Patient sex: F
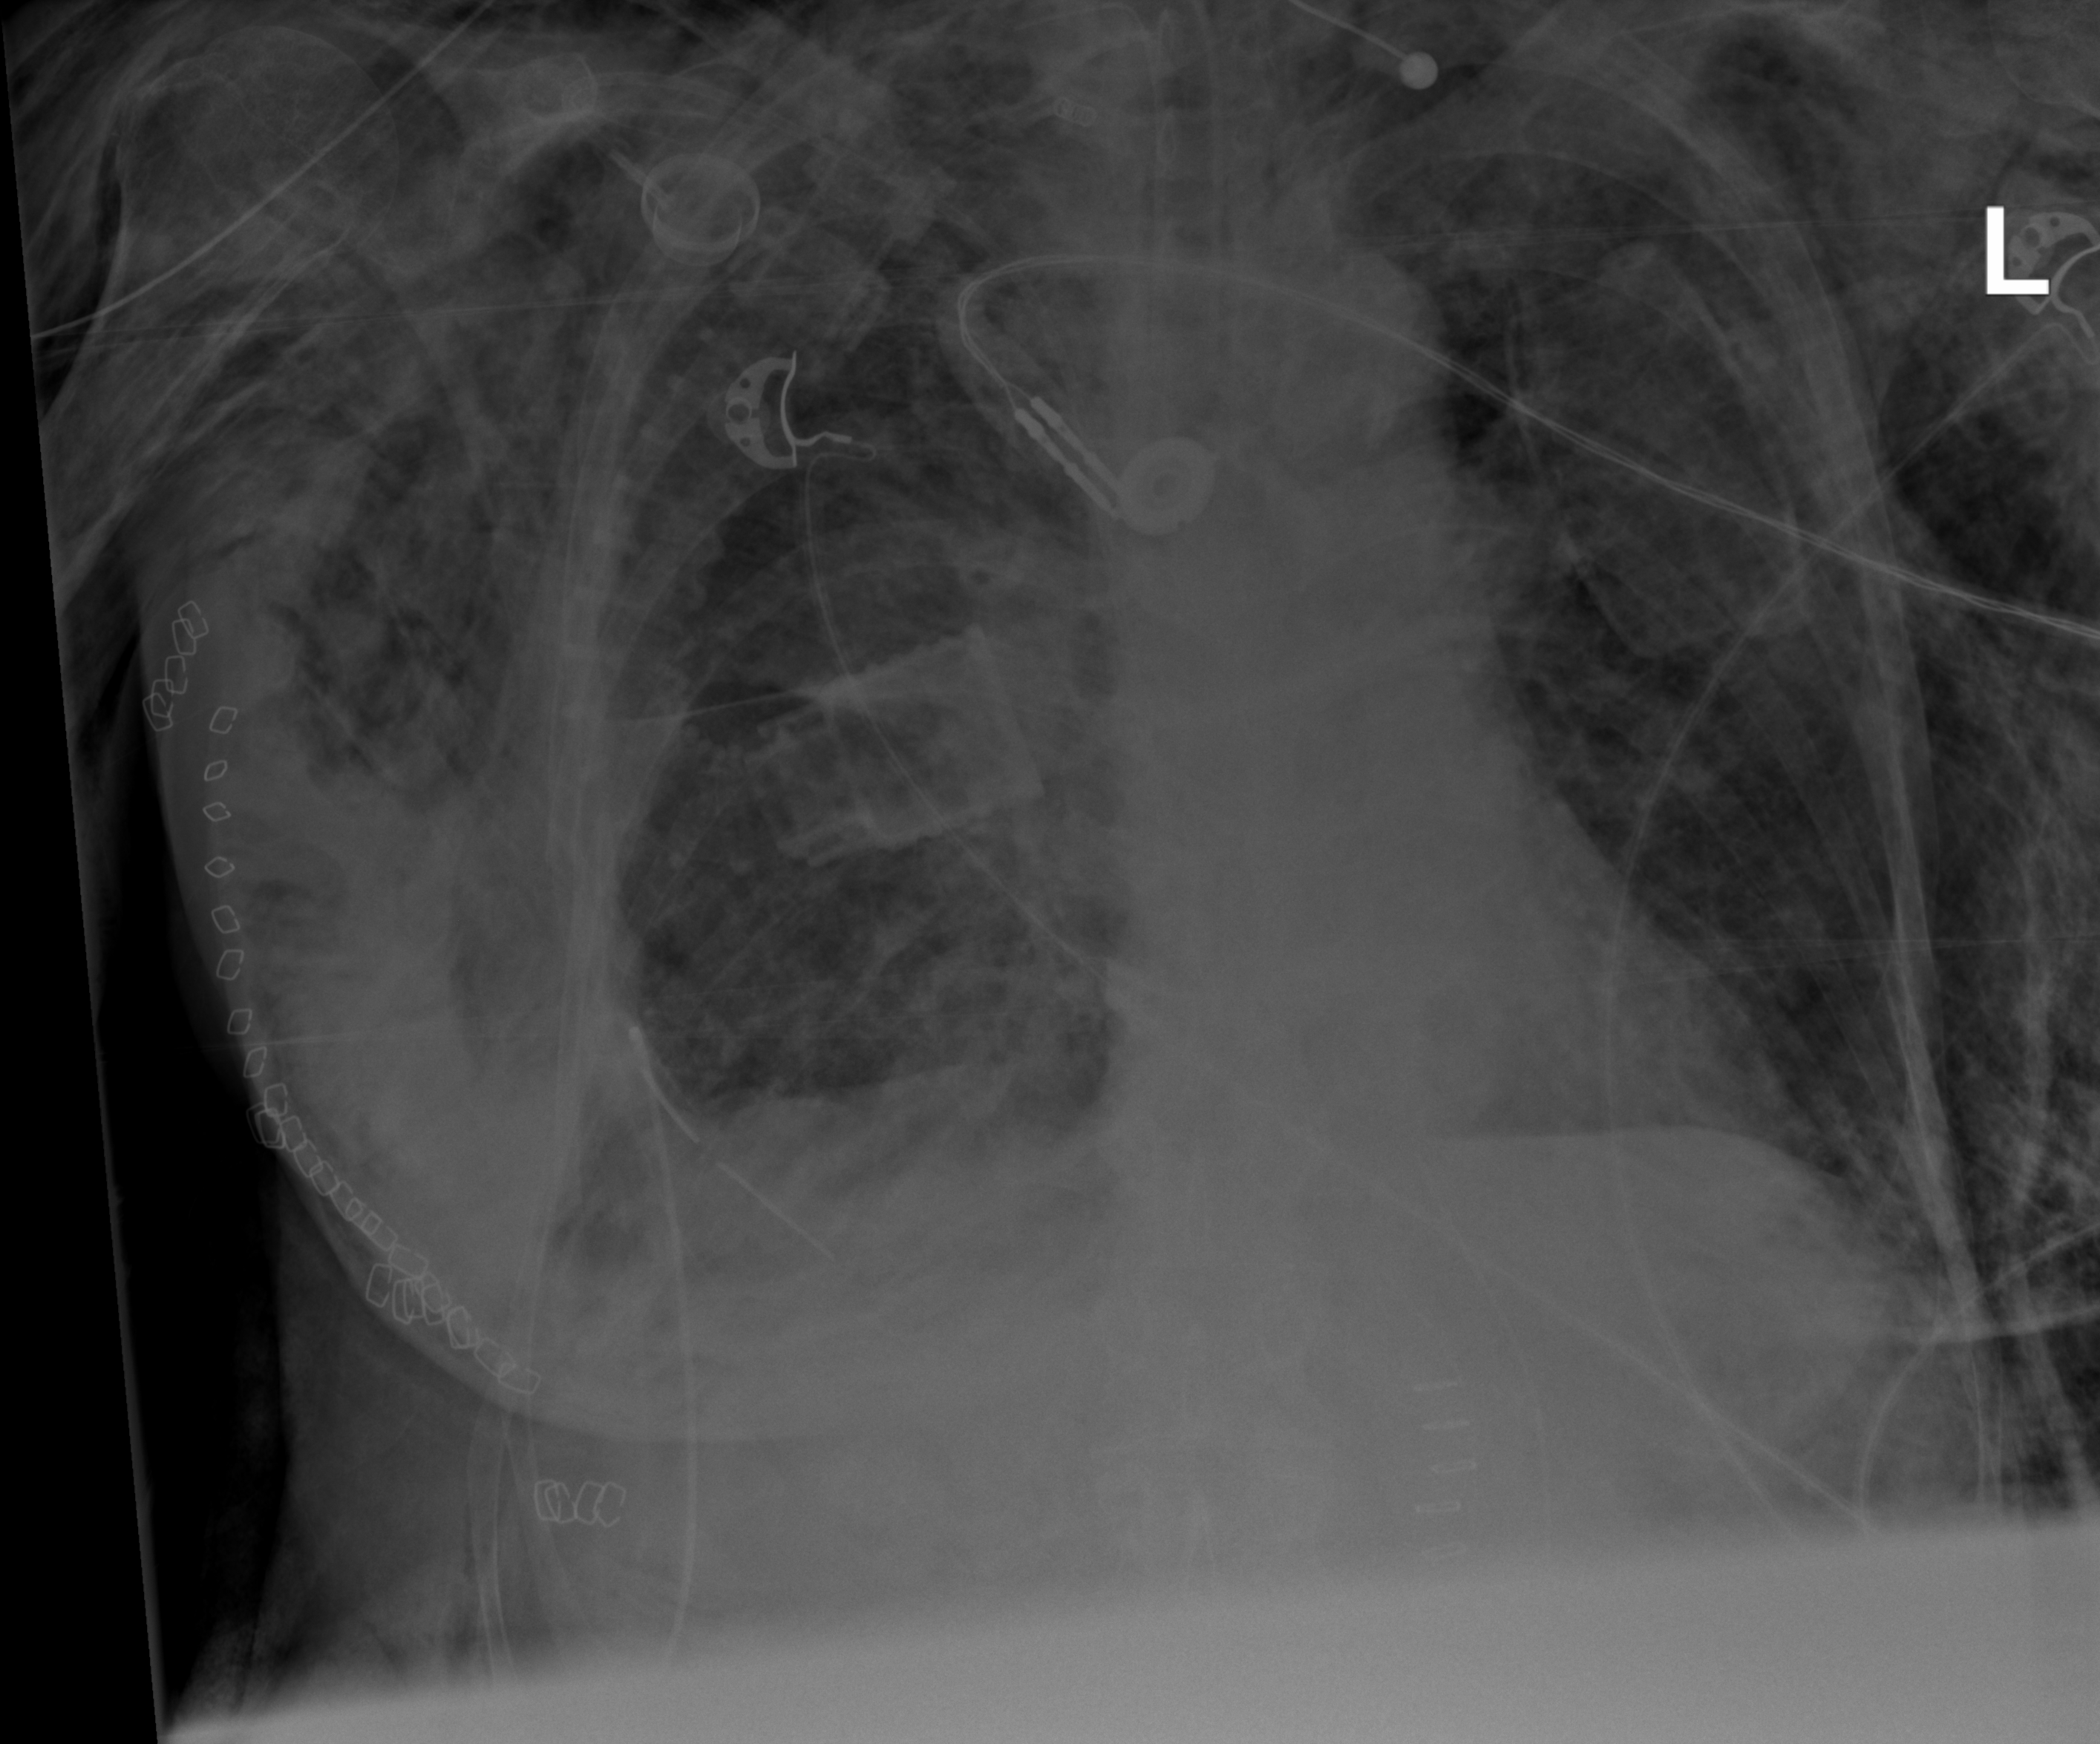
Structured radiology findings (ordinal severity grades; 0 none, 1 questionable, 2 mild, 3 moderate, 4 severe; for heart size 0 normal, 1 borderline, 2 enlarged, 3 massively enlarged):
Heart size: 0
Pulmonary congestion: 2
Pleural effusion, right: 2
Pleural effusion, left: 0
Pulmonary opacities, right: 2
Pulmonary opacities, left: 0
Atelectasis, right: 2
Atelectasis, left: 0